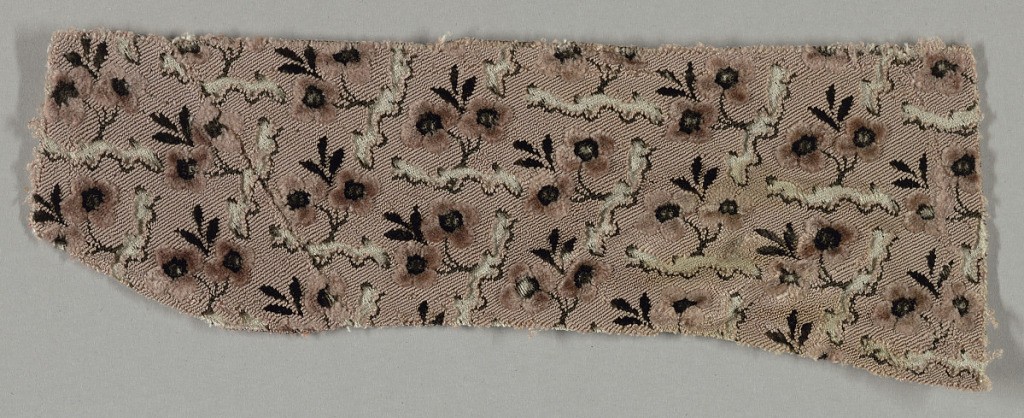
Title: Fragment
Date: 1750–1800
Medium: silk Technique: cut and uncut voided supplementary warp pile in a satin foundation (pile-on-pile velvet)
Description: Small-patterned or "miniature" velvet with a white satin foundation forming short branch-like motif, which support a double floral spray in pink and black cut and uncut pile. Background design in uncut pink pile. Composed of two pieces, two selvedges present in seam.